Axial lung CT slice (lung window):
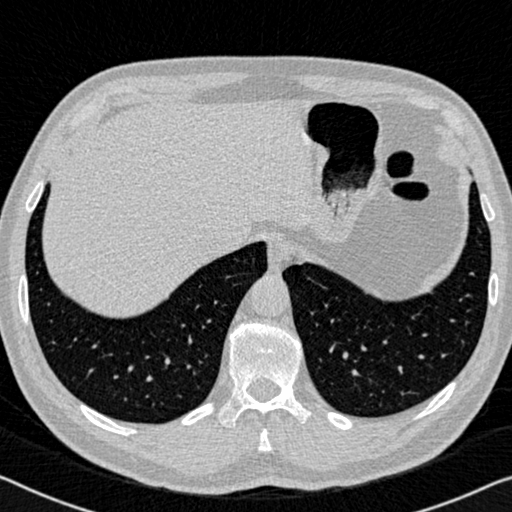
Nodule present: no